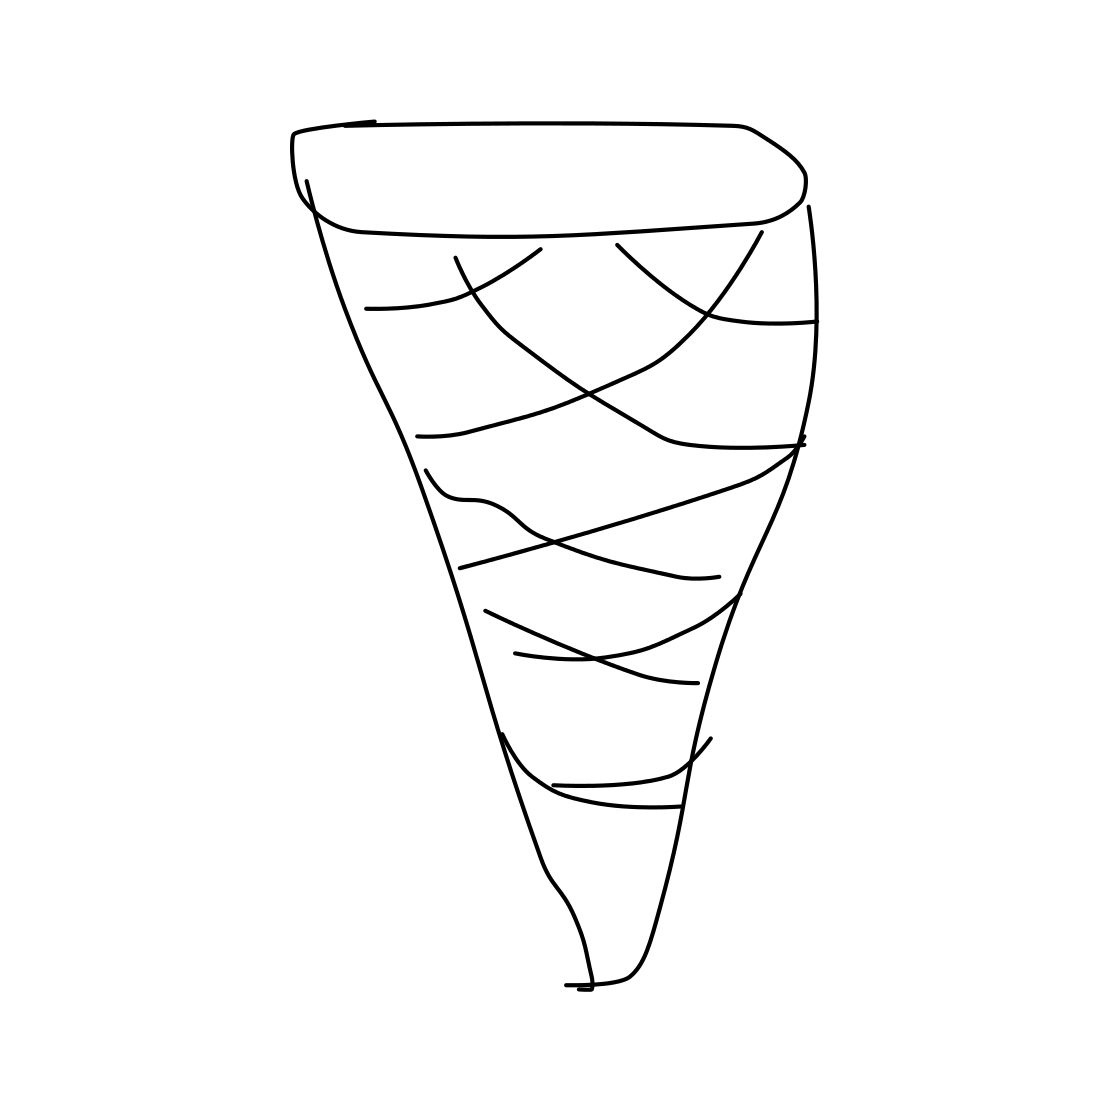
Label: ice-cream-cone